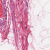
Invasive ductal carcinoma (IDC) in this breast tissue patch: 0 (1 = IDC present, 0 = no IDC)